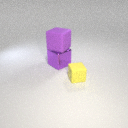
large purple metal cube below large purple rubber cube